Question: I am making messaging application. User1 broadcasts 'a message'. To other users I need to show how long back, this message was posted. e.g. Posted 9 min. ago. Quite similar to what we see in 'SO' or facebook.

For this purpose I have started storing message post time, along with message. My plan is to rely on client side clock using javascript to show real time update in the browser.
Is this the way I should go ahead, or there is a better solution out there ?
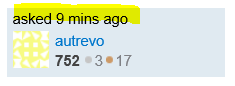
Answer: Check out <URL> built on signalR for chat client.
SignalR supports broadcasting, tries to find out server and client capabilites and use best for case. Supports web sockets, long polling and forever frames etc. If you want to use across multiple servers, it also can use Sql server and Redis as backend.
wiki page : <URL>
By the way, SO uses web sockets for real time updates, <URL>